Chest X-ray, PA view. Patient: 59 years old, sex M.
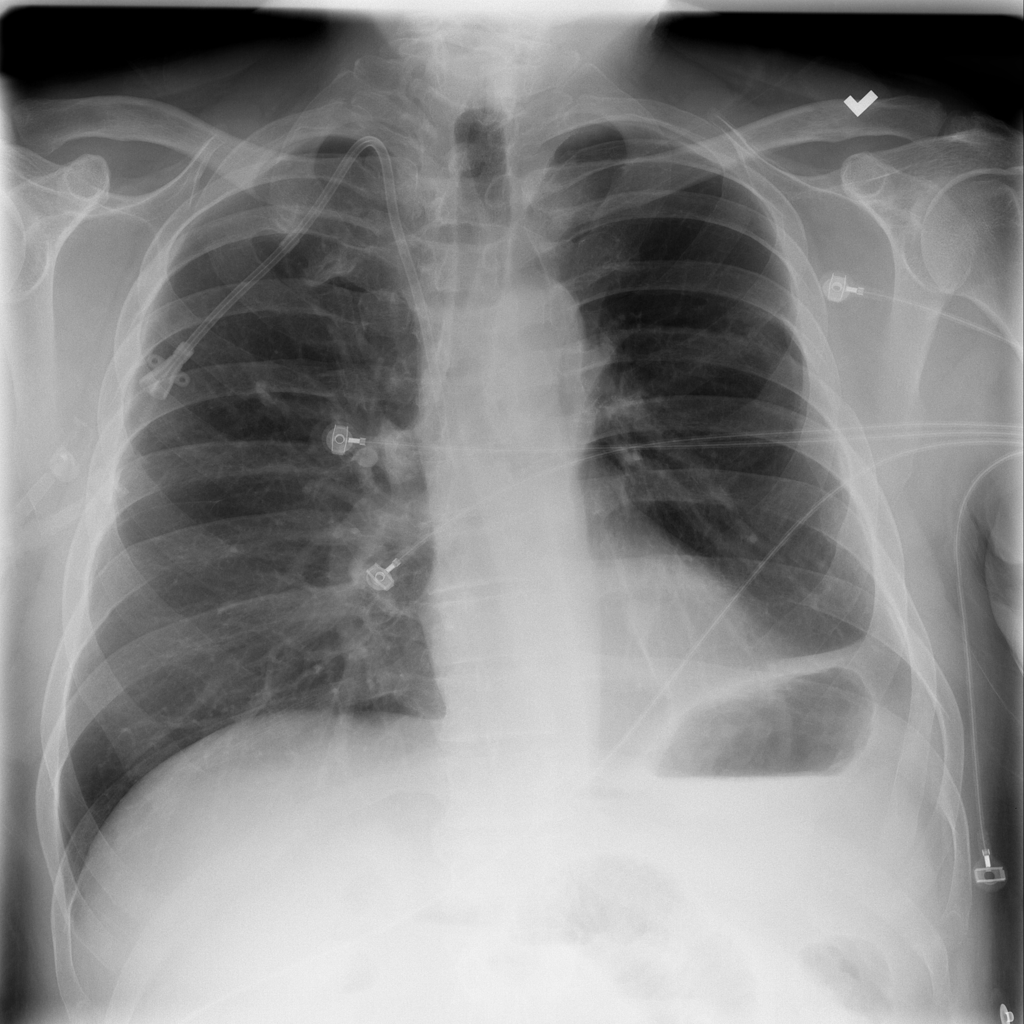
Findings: No Finding